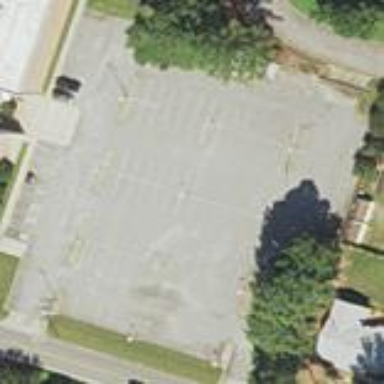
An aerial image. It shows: Parking area with asphalt surface.